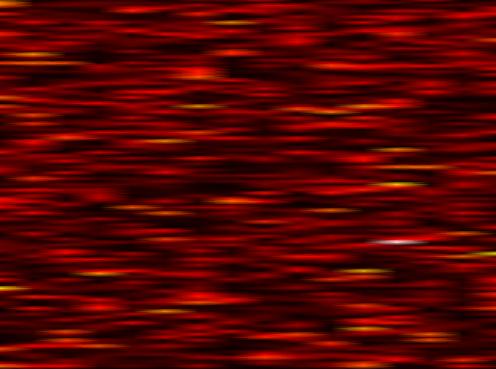
Label: FBMC